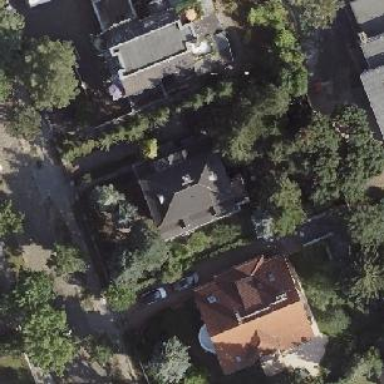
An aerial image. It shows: House with mansard roof.